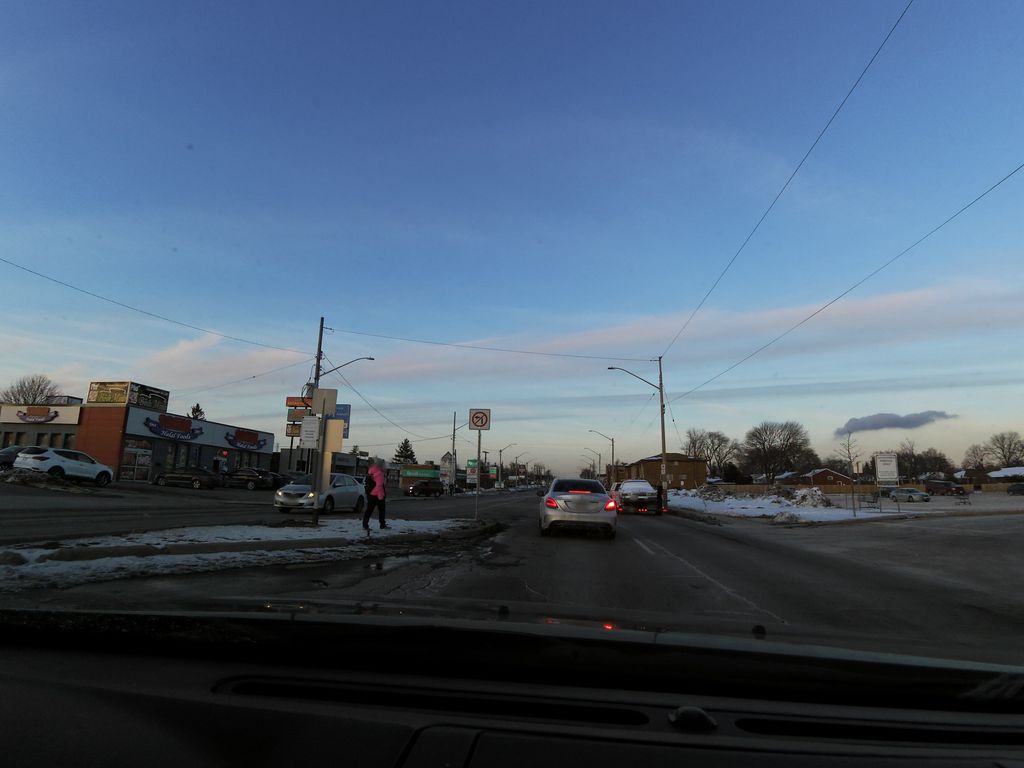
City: hamilton